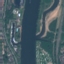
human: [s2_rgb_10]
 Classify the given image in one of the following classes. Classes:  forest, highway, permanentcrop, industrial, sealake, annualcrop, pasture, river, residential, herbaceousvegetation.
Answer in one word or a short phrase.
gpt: River